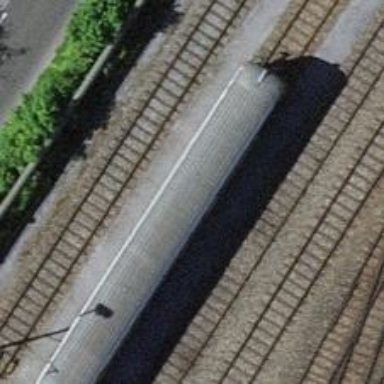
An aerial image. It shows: Single-track railway yard.